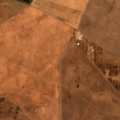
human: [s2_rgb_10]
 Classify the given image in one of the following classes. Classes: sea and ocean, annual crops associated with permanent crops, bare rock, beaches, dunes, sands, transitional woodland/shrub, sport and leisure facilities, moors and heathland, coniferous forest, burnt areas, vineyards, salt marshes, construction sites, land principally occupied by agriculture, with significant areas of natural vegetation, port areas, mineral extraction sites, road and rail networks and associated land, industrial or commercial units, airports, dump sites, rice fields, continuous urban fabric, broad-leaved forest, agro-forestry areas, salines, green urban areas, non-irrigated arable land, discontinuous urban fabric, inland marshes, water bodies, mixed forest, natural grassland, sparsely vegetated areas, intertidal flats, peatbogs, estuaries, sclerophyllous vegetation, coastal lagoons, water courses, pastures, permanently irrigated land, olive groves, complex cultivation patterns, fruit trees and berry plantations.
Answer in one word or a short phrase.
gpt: non-irrigated arable land, permanently irrigated land, pastures, agro-forestry areas